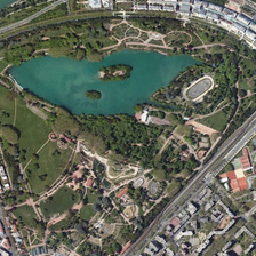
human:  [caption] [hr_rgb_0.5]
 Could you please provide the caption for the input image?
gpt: inside the park built a big stadium .

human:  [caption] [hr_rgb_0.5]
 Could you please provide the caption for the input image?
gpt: There are many buildings on the ground.

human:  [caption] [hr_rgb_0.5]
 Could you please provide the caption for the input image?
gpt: on the ground with lots of buildings.

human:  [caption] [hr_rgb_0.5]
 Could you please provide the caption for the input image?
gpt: Many buildings on the ground.

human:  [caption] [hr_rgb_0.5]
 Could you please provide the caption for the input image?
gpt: There are many buildings on the ground